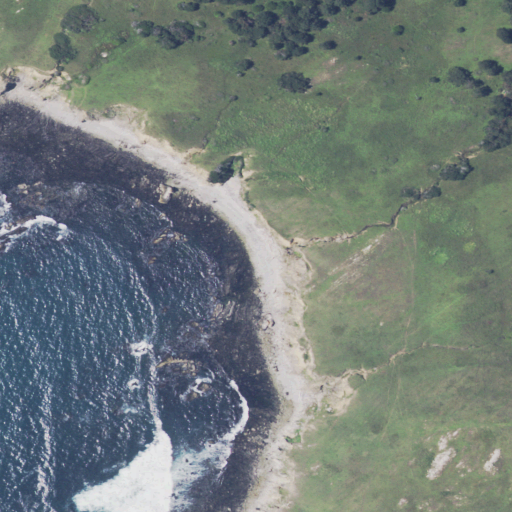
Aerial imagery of beach in California named Clam Beach containing shrub, open water, herbaceous wetlands, and woody wetlands